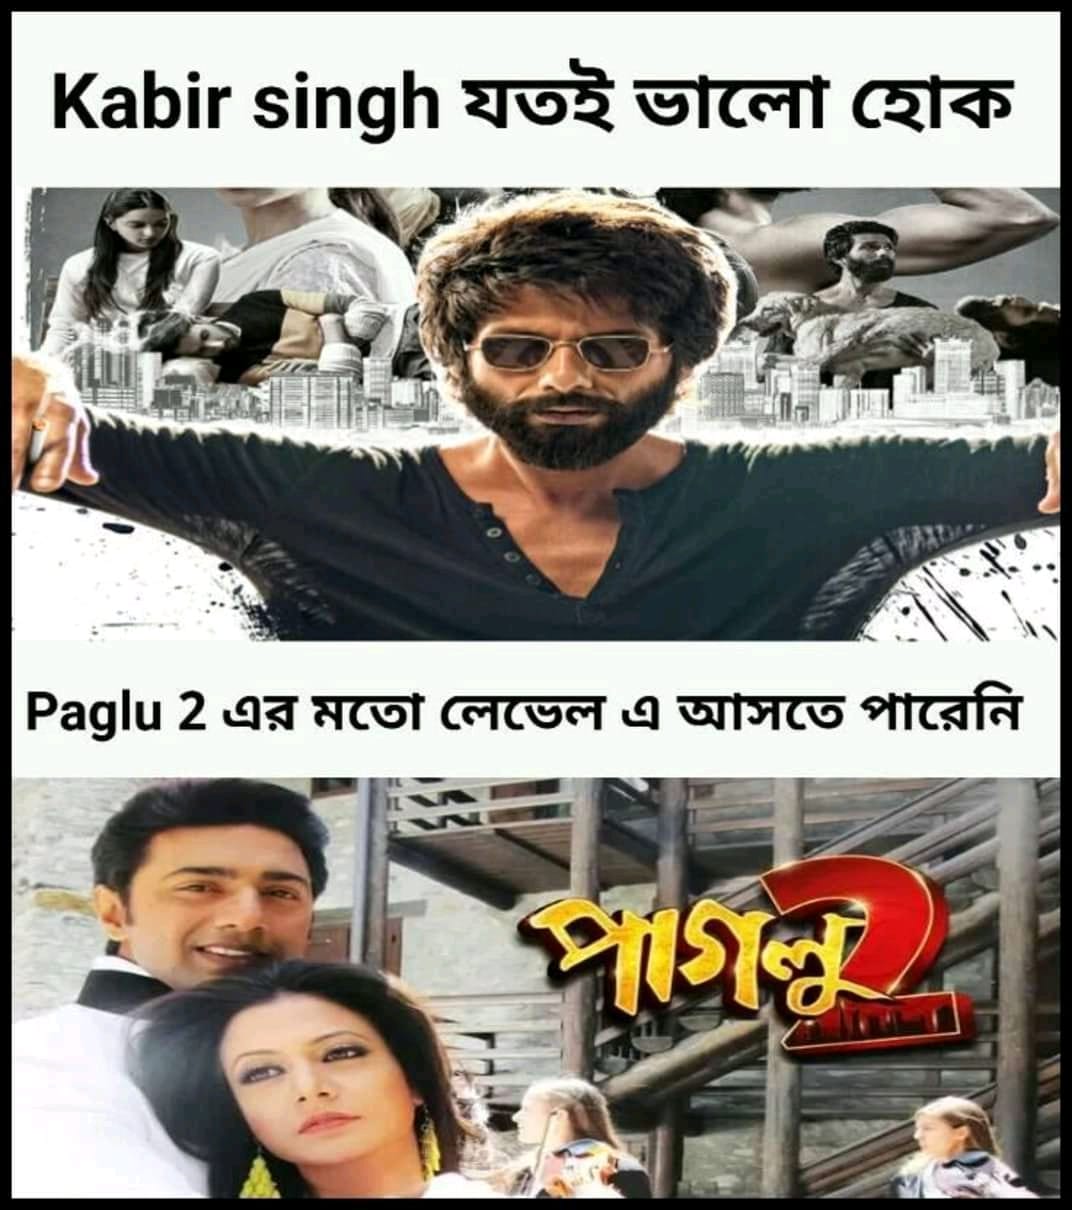
Caption: Kabir singh যতই ভালো হোক   Paglu 2 এর মতো লেভেল এ আসতে পারেনি    পাগলু ২
Label: hate